Question: I need to add sequential numbering order in excel based on the list position of data within excel. I have tried many things to get this right but surely there must be an easy solution.

As you can see my data is an ordered list of text where you can see the hierarchy in the offset of data down the rows. I am trying to automatically create the yellow picture based on the data from the left side.
The only solution I have come up with is to add columns in front of each column, filter the records based on non-blanks then work from left to right manually adding the sequence, but even this is too time intensive.
Ill be working on a macro next but thought there may be an easier solution using a formula. - will update if found.
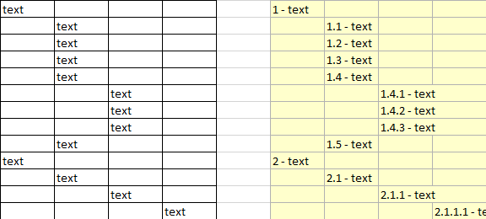
Answer: This is probably not the most efficient solution, but it works:

Formula in 'G2' (fill the rest of the area with it):
'''
=IF(ISBLANK(A2),IF(ISBLANK(B2),G1,G1+1),0)
'''
Formula in 'L2' (fill the rest of the area with it):
'''
=IF(G2>0,K2&"."&G2,"")
'''
Formula in 'Q2' (fill the rest of the area with it):
'''
=IF(ISBLANK(B2),"",MID(L2,2,LEN(L2))&" - "&B2)
'''
You can easily use it for any depth by increasing the areas size, but you need an empty top row and empty column on the left of each area to make it work.
You could probably skip L:O area by combining the last two formulas.